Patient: sex F, age 54
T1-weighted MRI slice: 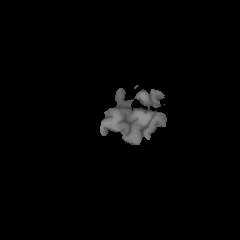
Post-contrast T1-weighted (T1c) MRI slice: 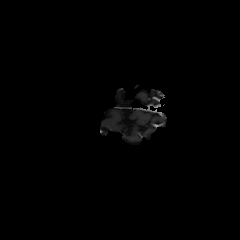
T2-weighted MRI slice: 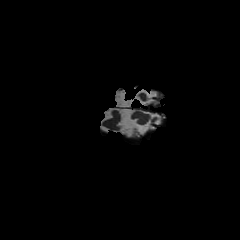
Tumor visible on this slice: no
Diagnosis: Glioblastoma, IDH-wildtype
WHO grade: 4